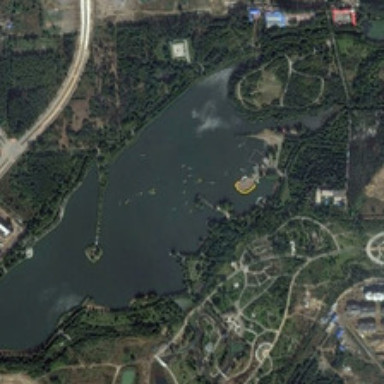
Many green trees are around a pond in a park .